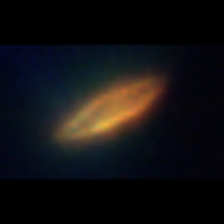
Taxon: Pennate
Group: Diatoms